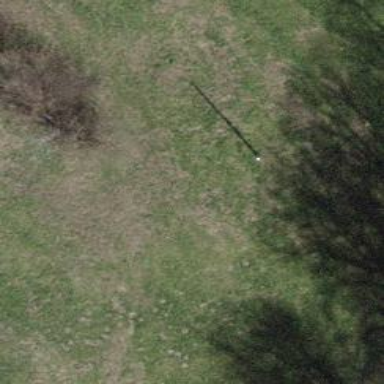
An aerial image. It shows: Minor power line.